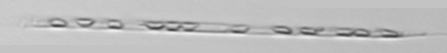
Label: Rhizosolenia